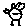
Label: bird